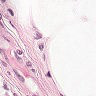
Metastatic tissue present: no